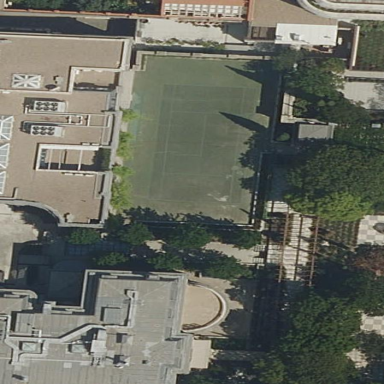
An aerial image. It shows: Tennis court in leisure pitch.